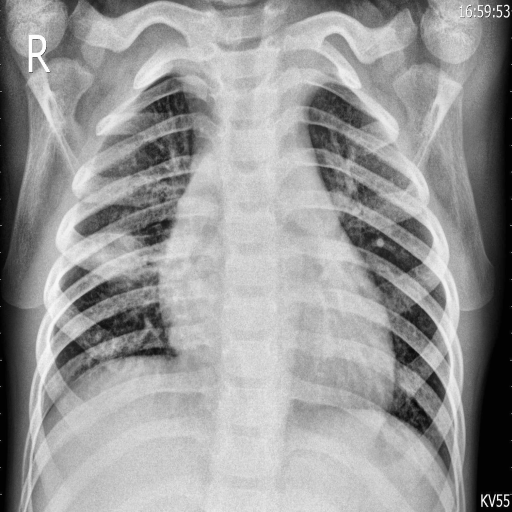
Finding: PNEUMONIA